Field crop: maize
Growth stage: 2
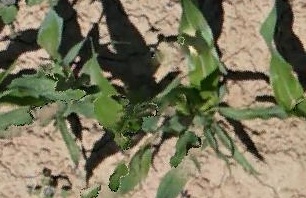
Species: maize